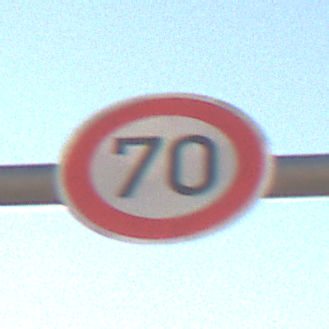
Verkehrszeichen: Geschwindigkeit70
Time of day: MorningAfternoon
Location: Outdoor (Nature)
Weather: PartlyCloudy
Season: NotSpecified
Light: Natural